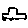
Label: car